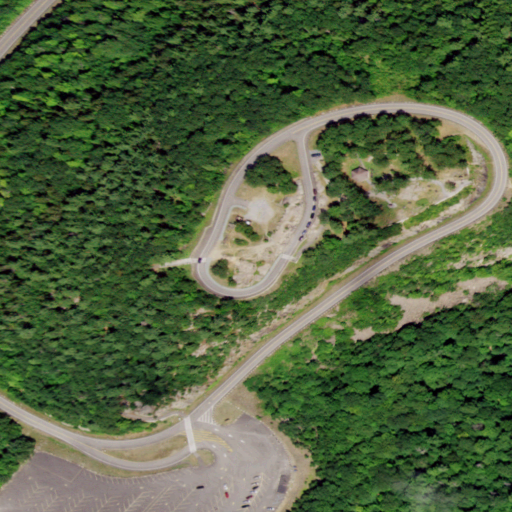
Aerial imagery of mountain in New York named Prospect Mountain containing open development, evergreen forest, deciduous forest, low intensity development, medium intensity development, high intensity development, and shrub